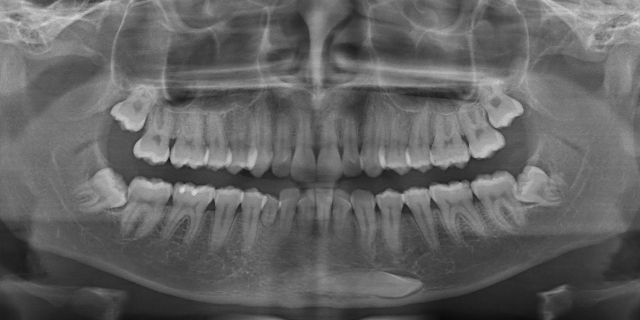
adult